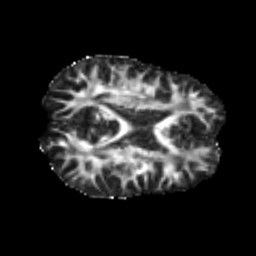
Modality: FA
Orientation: axial
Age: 21
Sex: male
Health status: healthy
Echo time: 0.074 s